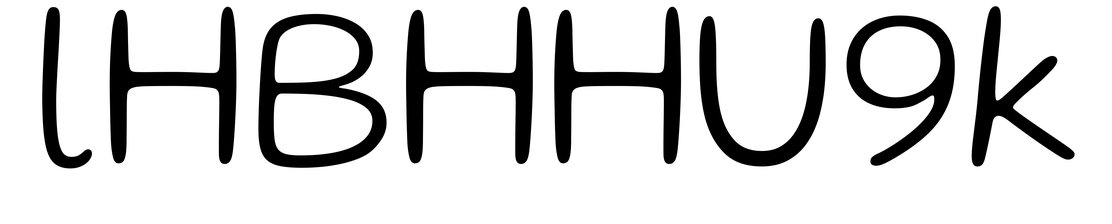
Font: Gluten_ExtraLight